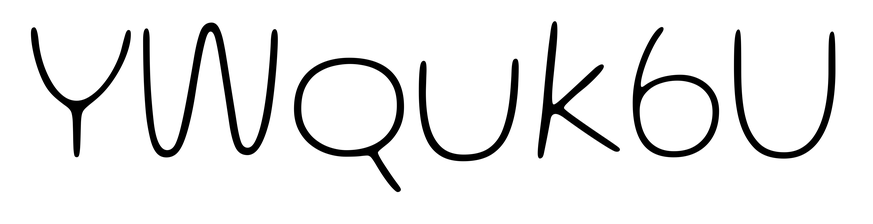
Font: Gluten_Thin